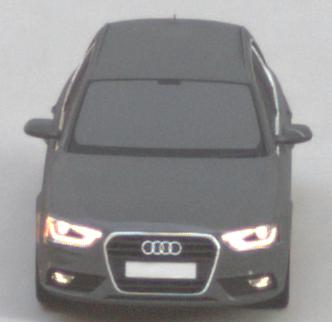
Make: Audi
Model: A4 Avant 1.8 TFSI
Detailed model: A4 (B8) Avant
Model produced from: 2012/02
Model produced until: 2015/04
Doors: 5
Color: gray
Road condition: dry road
Daytime: morning or afternoon
Contrast: medium contrast